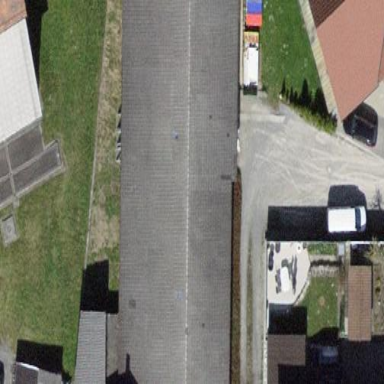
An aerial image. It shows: Building housing furniture shop.